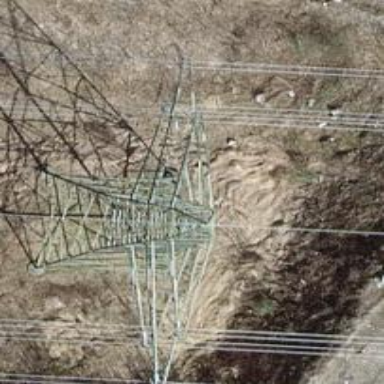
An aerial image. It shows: Power tower.